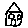
Label: house